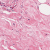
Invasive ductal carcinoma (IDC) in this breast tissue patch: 0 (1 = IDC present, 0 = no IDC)